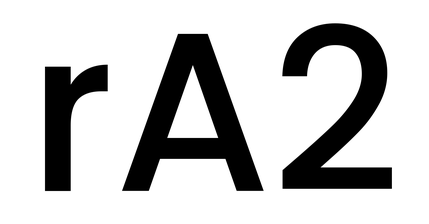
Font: Poppins-Medium